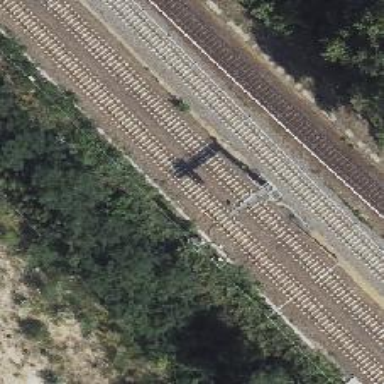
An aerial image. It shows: Railway signal.